Question: I have one 'ObservableObject' class for managing login data:
'''
final class LoginData: ObservableObject {
// MARK: - Properties
@Published var otpVerificationType: OTPVerificationType = .mobileNumber
@Published var firstName: String = ""
@Published var mobileNumber: String = ""
@Published var email: String = ""
}
'''
Once I logout the app, my firstName, email, mobileNumber are filled up. How can I reset my LoginData properties' value to empty?

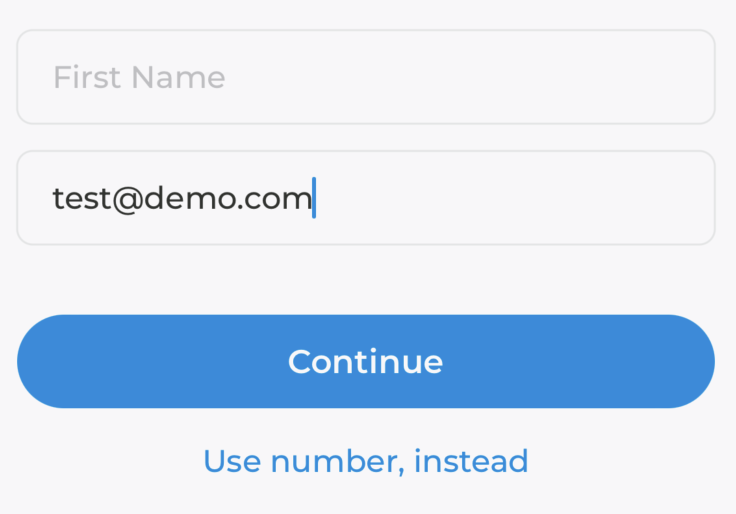
Answer: '''
struct LoginInfo {
var otpVerificationType: OTPVerificationType
var firstName: String
var mobileNumber: String
var email: String
init(otpVerificationType: OTPVerificationType = .mobileNumber, firstName: String = "", mobileNumber: String = "", email: String = "") {
self.otpVerificationType = otpVerificationType
self.firstName = firstName
self.mobileNumber = mobileNumber
self.email = email
}
}
final class LoginData: ObservableObject {
// MARK: - Properties
@Published var loginInfo: LoginInfo?
// MARK: - setInfo
func setInfo(_ info: LoginInfo) {
loginInfo = info
}
// MARK: - resetInfo
func resetInfo() {
loginInfo = LoginInfo()
}
}
'''
'''
@ObservedObject var loginData = LoginData()
let info = LoginInfo(firstName: "John", mobileNumber: "01XXXXXXXXX")
loginData.setInfo(info)
loginData.resetInfo()
'''